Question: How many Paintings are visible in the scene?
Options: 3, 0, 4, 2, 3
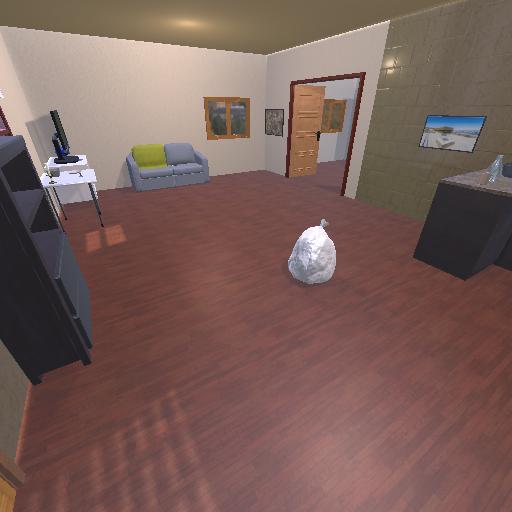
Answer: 3